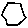
Label: hexagon